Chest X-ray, AP view. Patient: 29 years old, sex F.
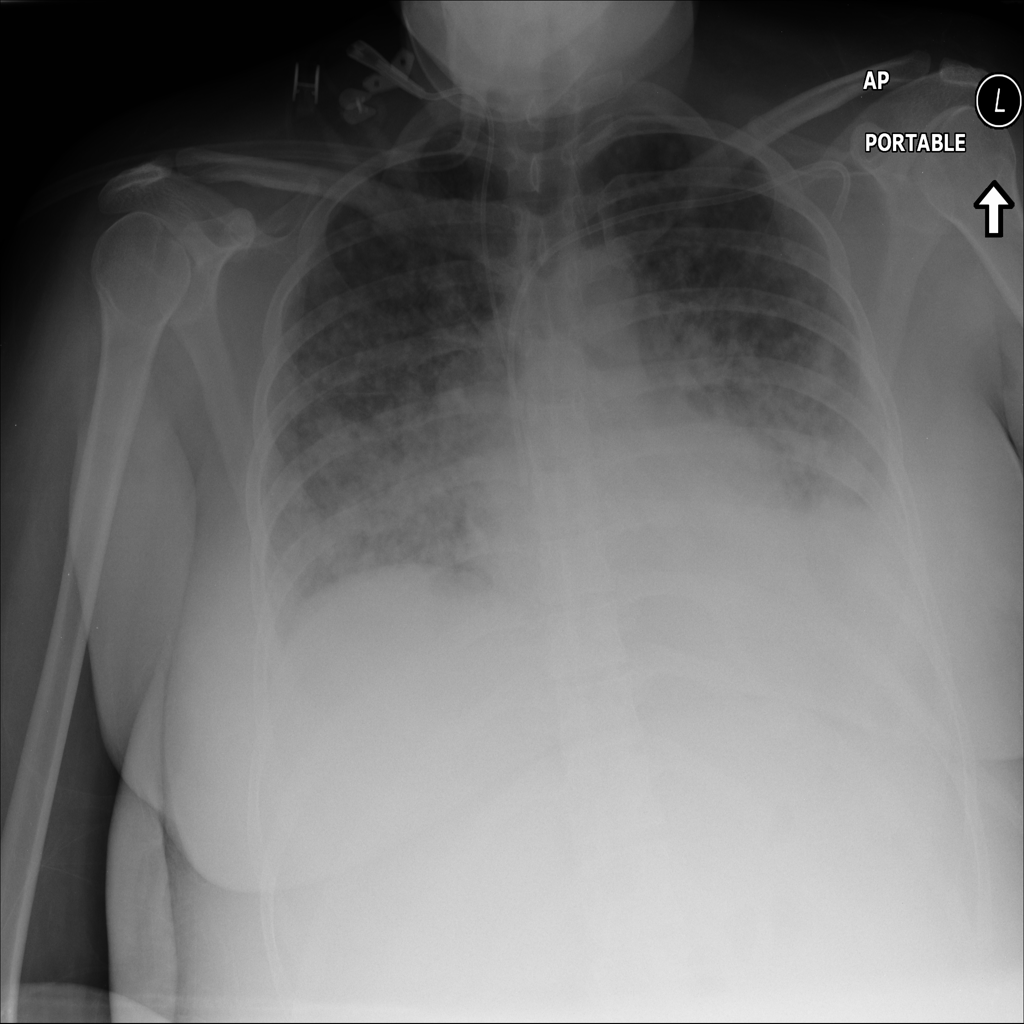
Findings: Consolidation, Effusion, Nodule